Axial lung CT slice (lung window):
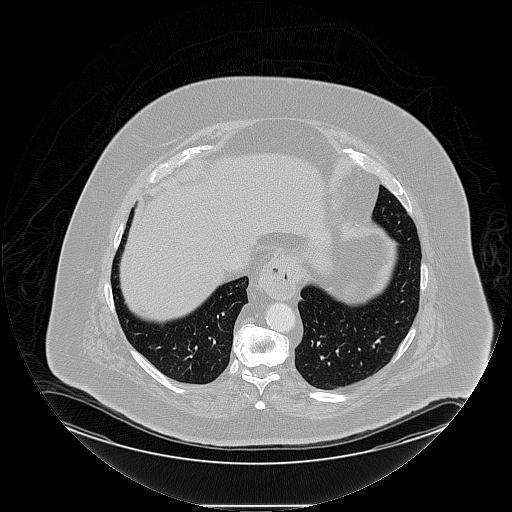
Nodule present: no